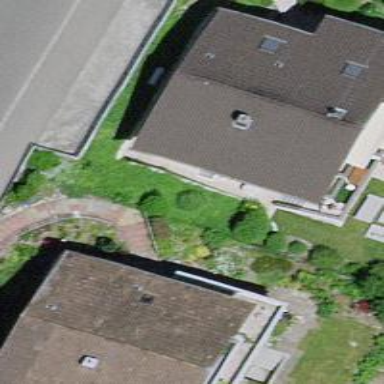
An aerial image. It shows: Simple house.